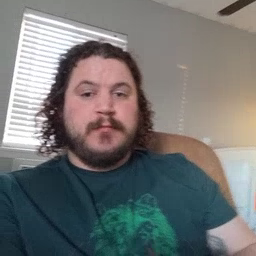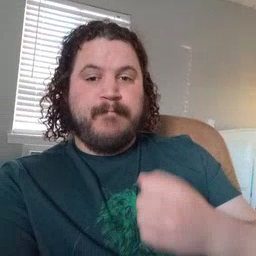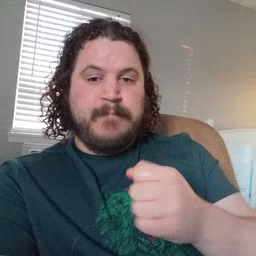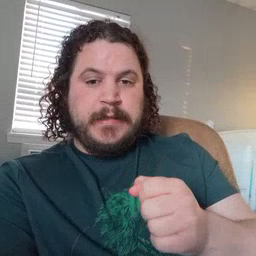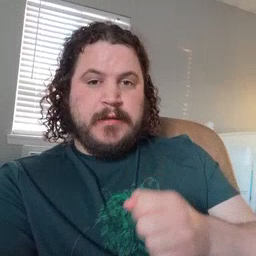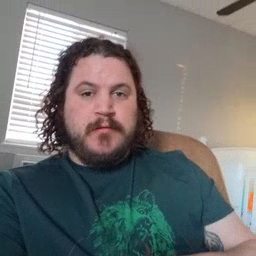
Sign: make